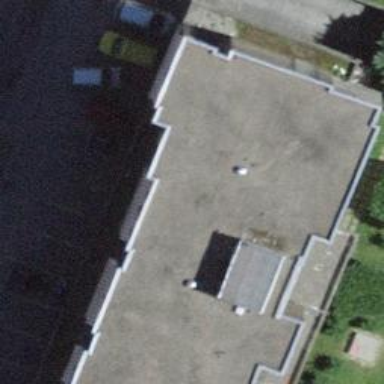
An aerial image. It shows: Bakery.